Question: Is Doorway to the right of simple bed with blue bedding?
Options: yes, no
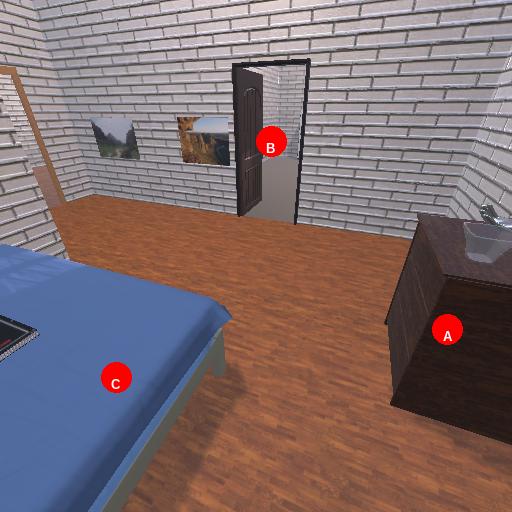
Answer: yes